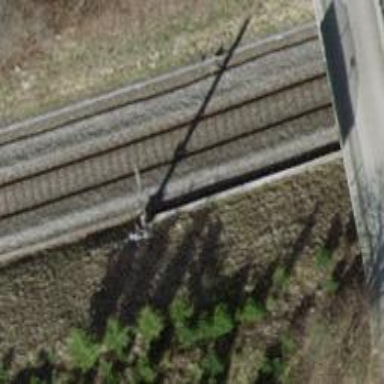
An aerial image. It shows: Railway with electrified contact lines.